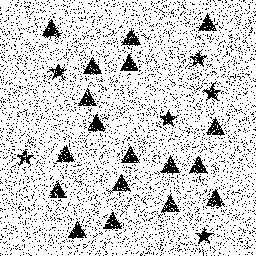
Squares: 0
Triangles: 18
Stars: 6
Total shapes: 24